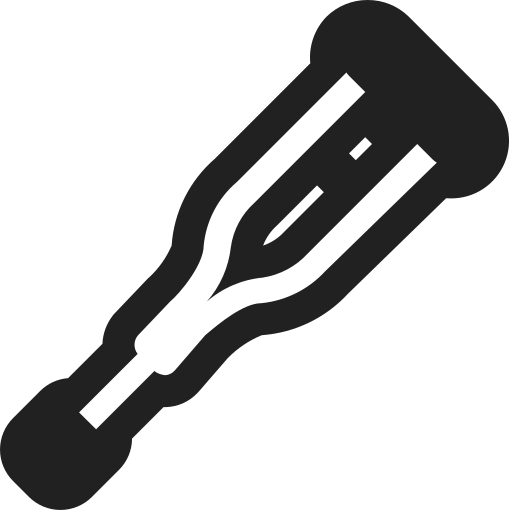
crutch high contrast